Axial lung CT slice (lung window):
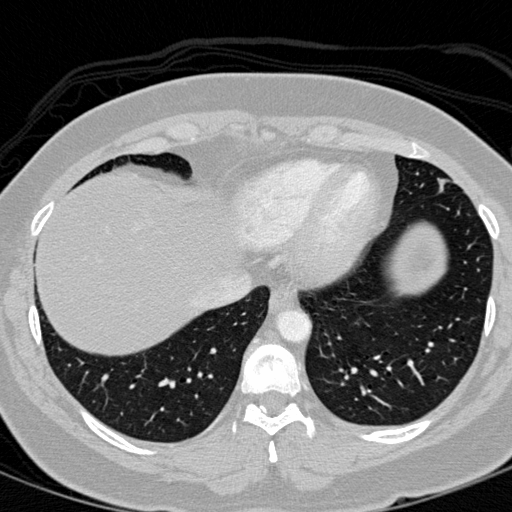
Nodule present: no